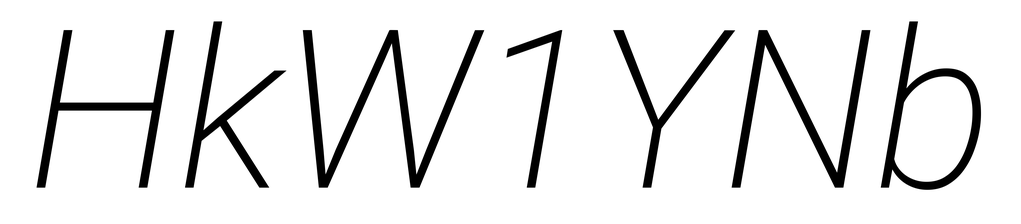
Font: Roboto-Italic_ExtraLight_Italic